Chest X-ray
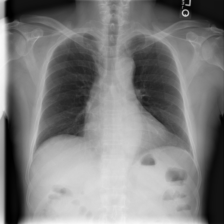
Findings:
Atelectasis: negative
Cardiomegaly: negative
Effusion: negative
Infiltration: negative
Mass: negative
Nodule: negative
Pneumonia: negative
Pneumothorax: negative
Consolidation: negative
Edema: negative
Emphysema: negative
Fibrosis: negative
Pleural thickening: negative
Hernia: negative